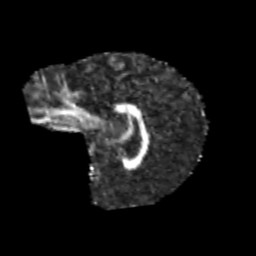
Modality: FA
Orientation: sagittal
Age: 11
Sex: male
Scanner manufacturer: siemens
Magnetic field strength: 3 T
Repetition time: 3.8 s
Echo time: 0.07 s